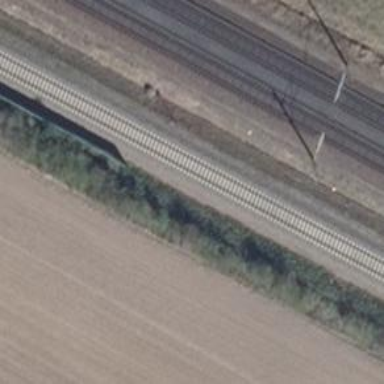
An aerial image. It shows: Solitary milestone along the railway.